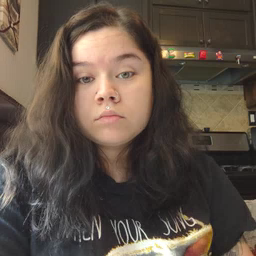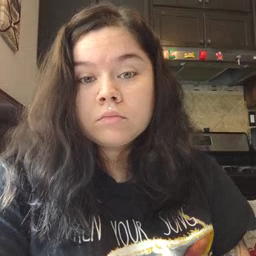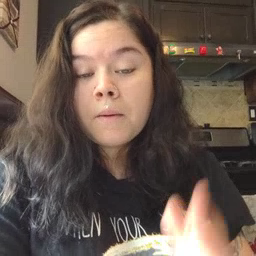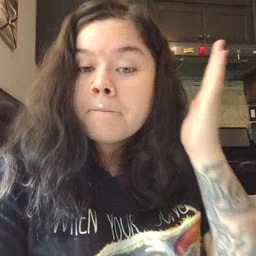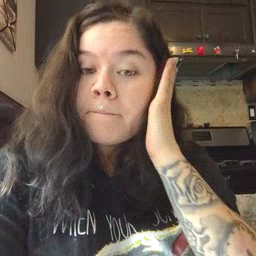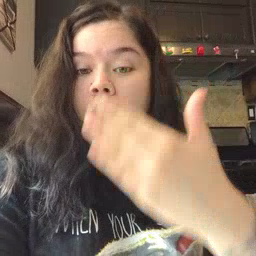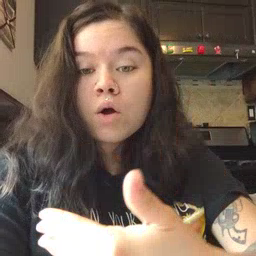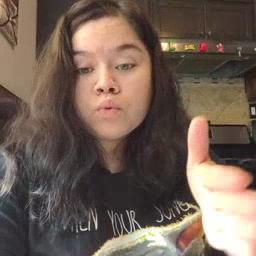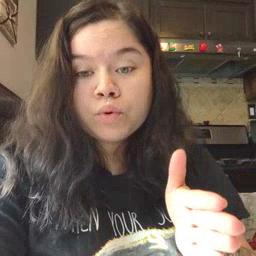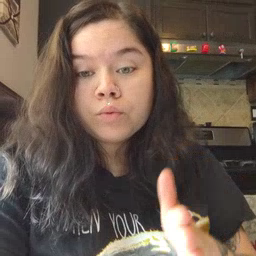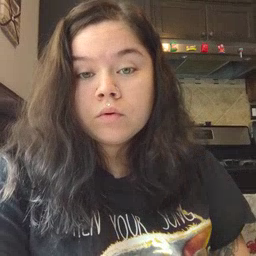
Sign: bedroom